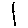
Label: line